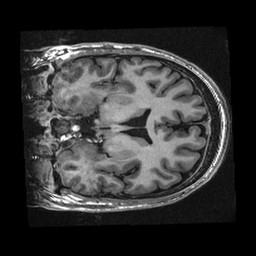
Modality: T1w
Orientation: coronal
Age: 22
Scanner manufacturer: ge
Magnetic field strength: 3 T
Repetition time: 0.008316 s
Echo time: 0.003104 s